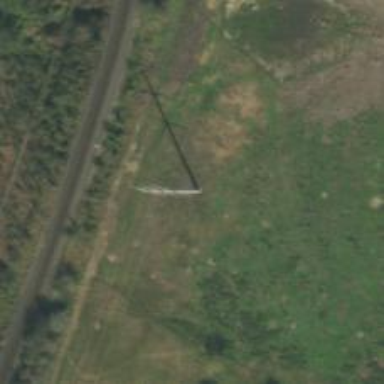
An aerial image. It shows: Power tower.